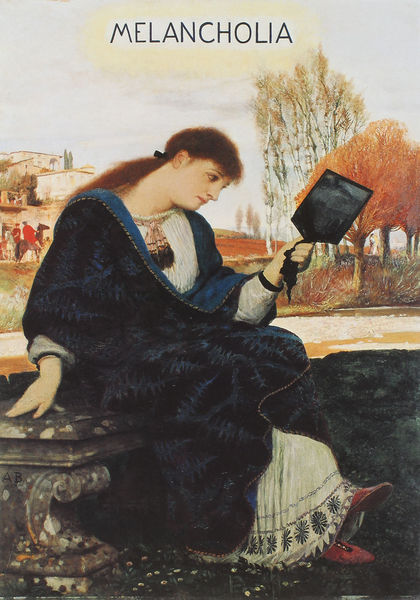
Titel: Melancholia
Künstler: Arnold Böcklin
Institution: Basel, Kunstmuseum
Schlagwörter: blau, dunkel, feder, hand, himmel, laub, bäume, frau, hell, kleid, schwarz, weiss, gras, haus, muster, jung, halten, stein, spiegel, häuser, natur, haare, mantel, sitzend, brünett, traurig, pferd, reiter, turm, düster, schuhe, bank, zopf, melancholie, nachdenklich, buch, traurigkeit, niedergeschlagen, volute, quasten, pferdeschwanz, depressiv, langhaarig, melancholia, #rot